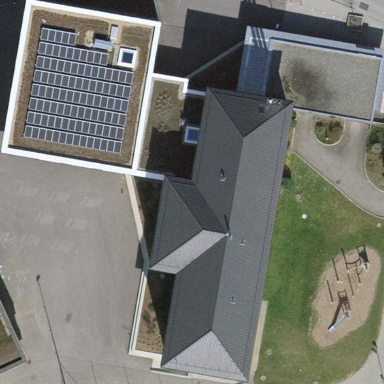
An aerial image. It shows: School building.